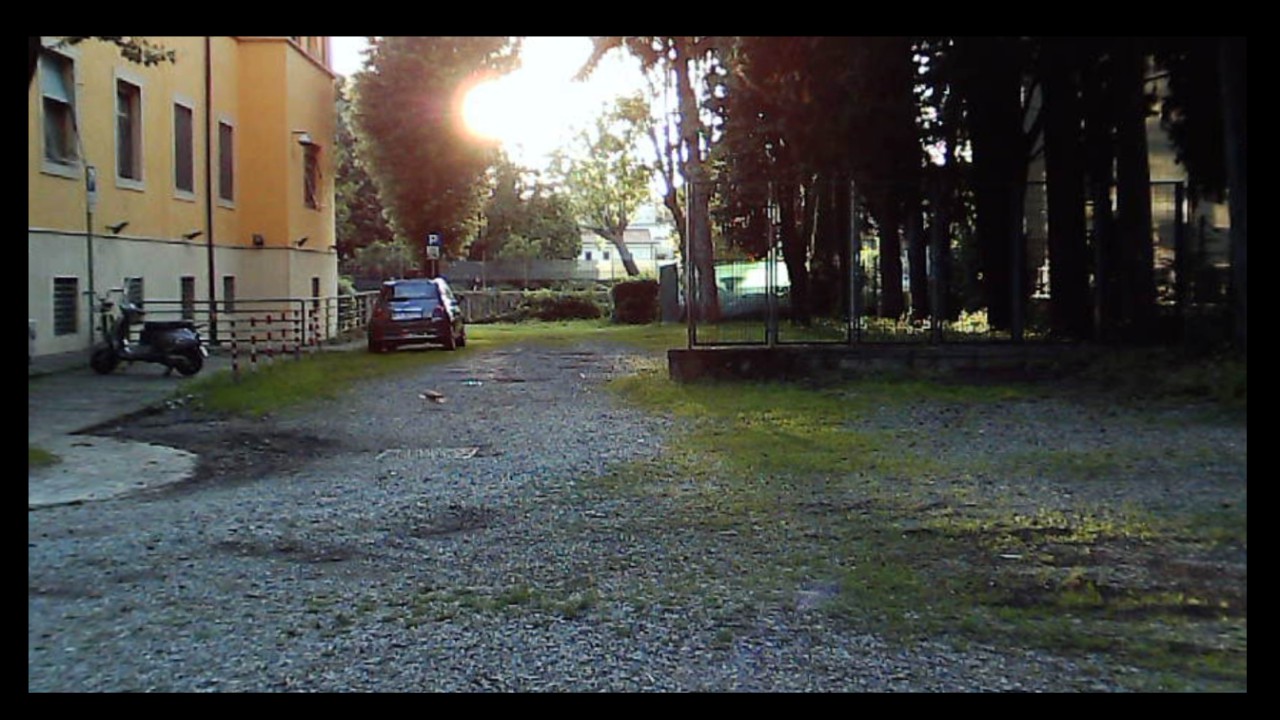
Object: DarwinFPV cineape20